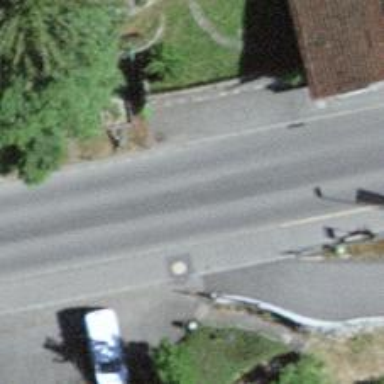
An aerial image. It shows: Public transport stop position.